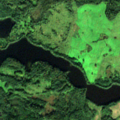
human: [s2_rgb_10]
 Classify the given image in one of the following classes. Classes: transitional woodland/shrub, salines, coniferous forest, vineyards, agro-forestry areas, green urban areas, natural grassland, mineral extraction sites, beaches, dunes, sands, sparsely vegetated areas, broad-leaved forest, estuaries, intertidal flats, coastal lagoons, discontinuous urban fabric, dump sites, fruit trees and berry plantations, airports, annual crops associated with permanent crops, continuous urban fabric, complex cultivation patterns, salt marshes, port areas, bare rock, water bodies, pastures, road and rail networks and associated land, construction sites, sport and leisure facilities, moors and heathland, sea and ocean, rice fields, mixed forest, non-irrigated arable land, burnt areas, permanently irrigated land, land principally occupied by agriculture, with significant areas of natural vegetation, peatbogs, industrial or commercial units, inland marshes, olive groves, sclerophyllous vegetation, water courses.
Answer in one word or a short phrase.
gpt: pastures, land principally occupied by agriculture, with significant areas of natural vegetation, broad-leaved forest, water bodies